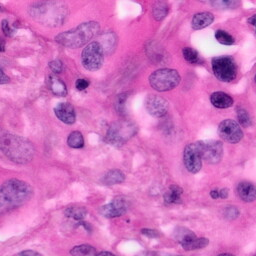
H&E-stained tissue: Pancreatic